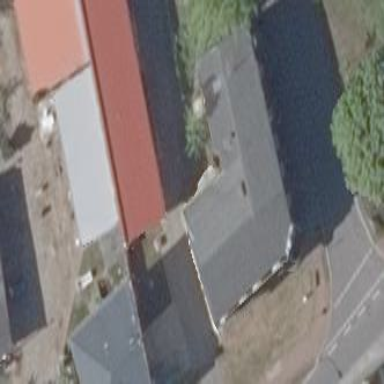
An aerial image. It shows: Building.